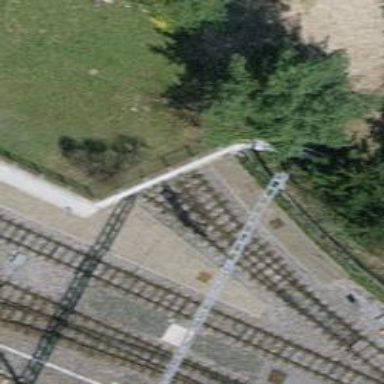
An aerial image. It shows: Narrow-gauge railway yard with electrified tracks using contact line.